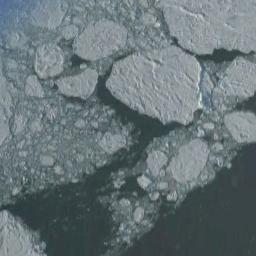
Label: sea_ice